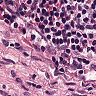
Metastatic tissue present: no